Interaction volume radius: 5 \u00c5
Interaction volume height: 10 \u00c5
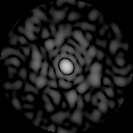
Disorder parameter: 0.7886